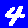
Digit: 4